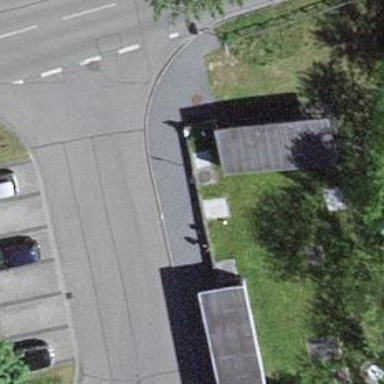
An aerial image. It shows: Platform for public transport with shelter.